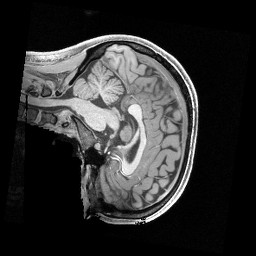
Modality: T1w
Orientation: sagittal
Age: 22
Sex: female
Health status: healthy
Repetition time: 2.4 s
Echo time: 0.00222 s